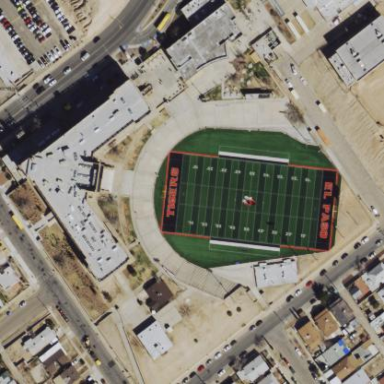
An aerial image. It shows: American football pitch with artificial turf.